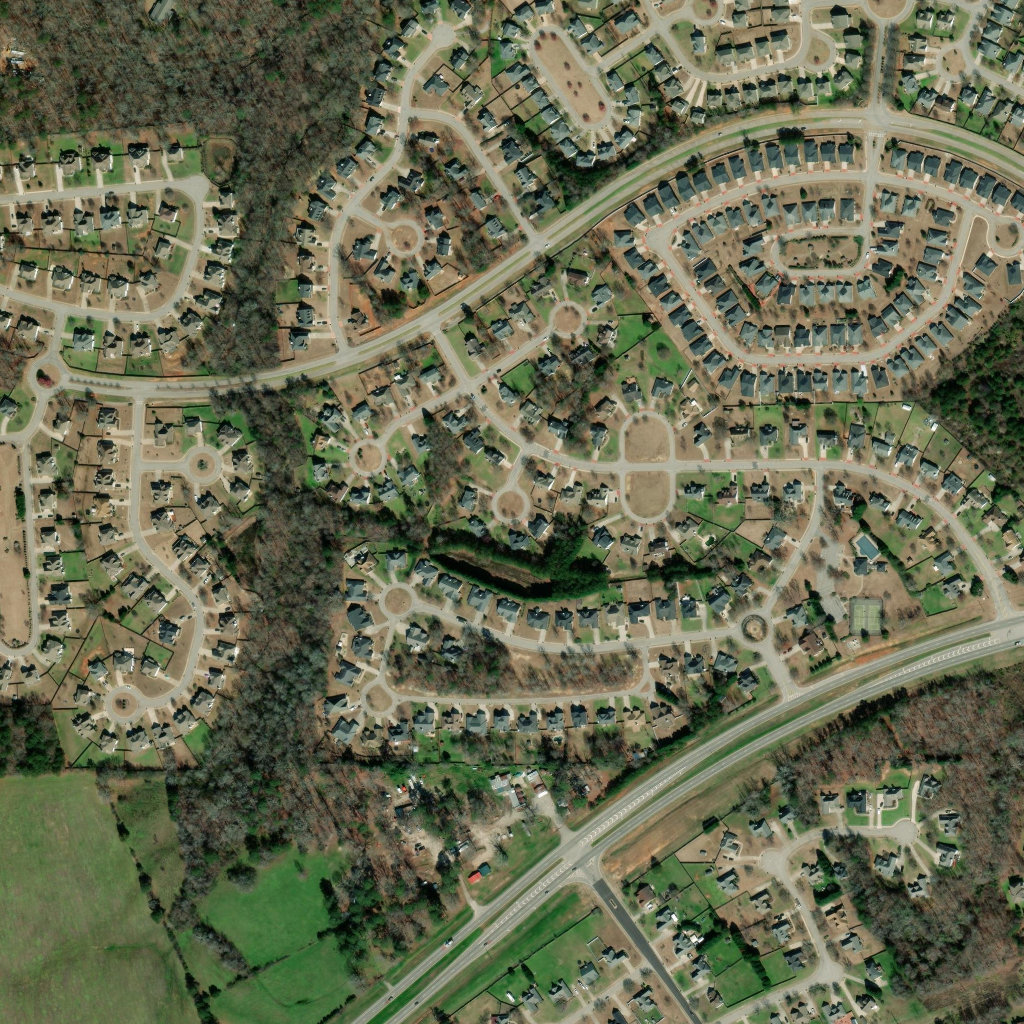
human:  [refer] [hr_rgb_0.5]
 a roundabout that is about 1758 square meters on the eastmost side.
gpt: <box>[[83, -3, 89, 2, 0]]</box>